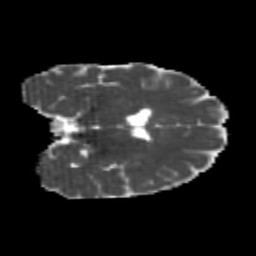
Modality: MD
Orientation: coronal
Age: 22
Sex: female
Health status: healthy
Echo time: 0.074 s